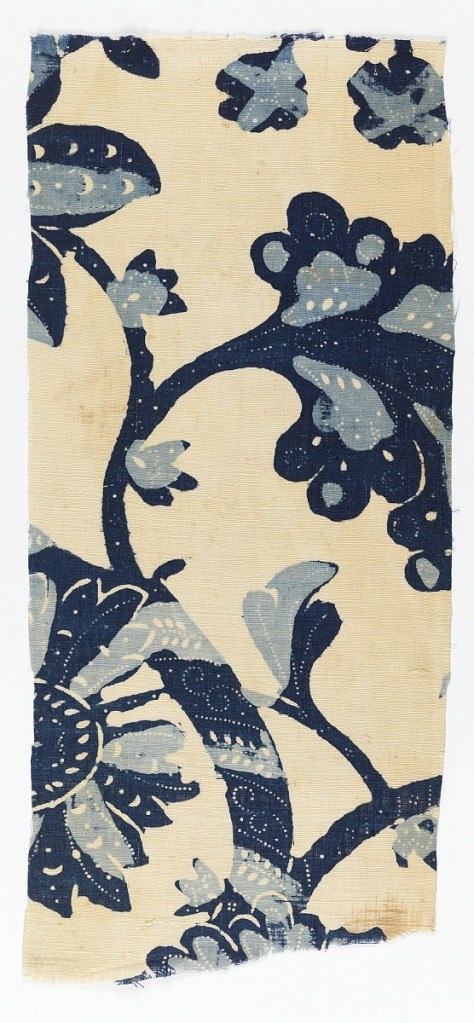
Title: Textile
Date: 1700–1750
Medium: cotton Technique: resist printed on plain weave
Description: Fragment printed in two shades of blue on a white ground. Design of large undulating branches with leaves and flowers. White dots used in linear patterns to enhance the design.